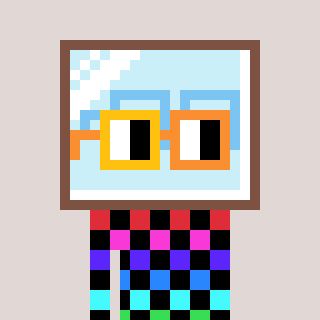
a pixel art character with square yellow and orange glasses, a mirror-shaped head and a cold-colored body on a warm background